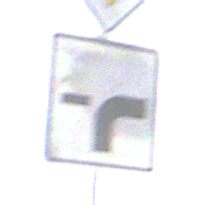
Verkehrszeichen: VerlaufVorfahrtsstrasse9
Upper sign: Vorfahrtsstrasse
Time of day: MorningAfternoon
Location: Outdoor (Suburban)
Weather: PartlyCloudy
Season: NotSpecified
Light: Natural